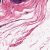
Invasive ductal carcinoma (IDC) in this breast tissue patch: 0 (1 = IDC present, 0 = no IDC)